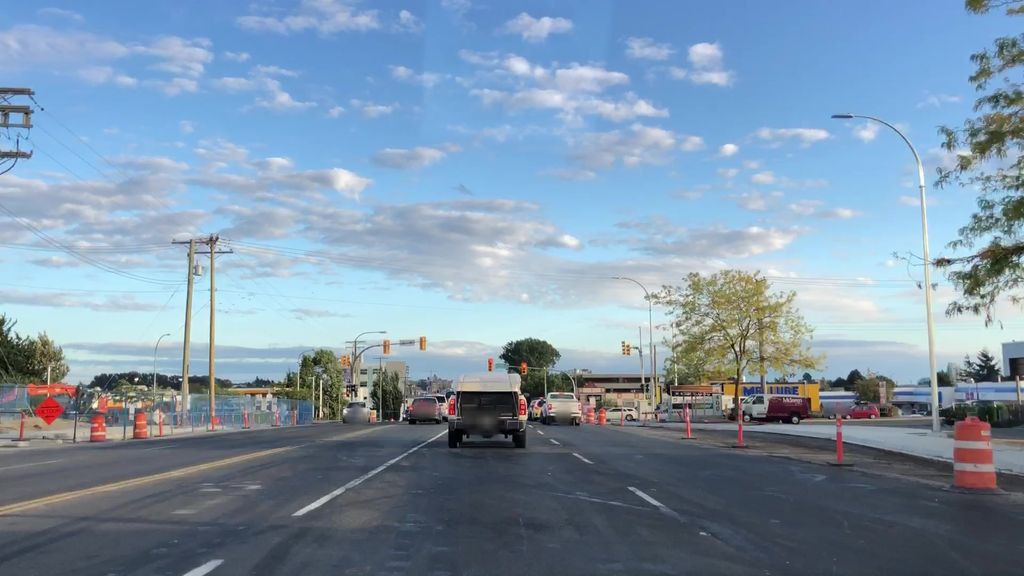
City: victoria